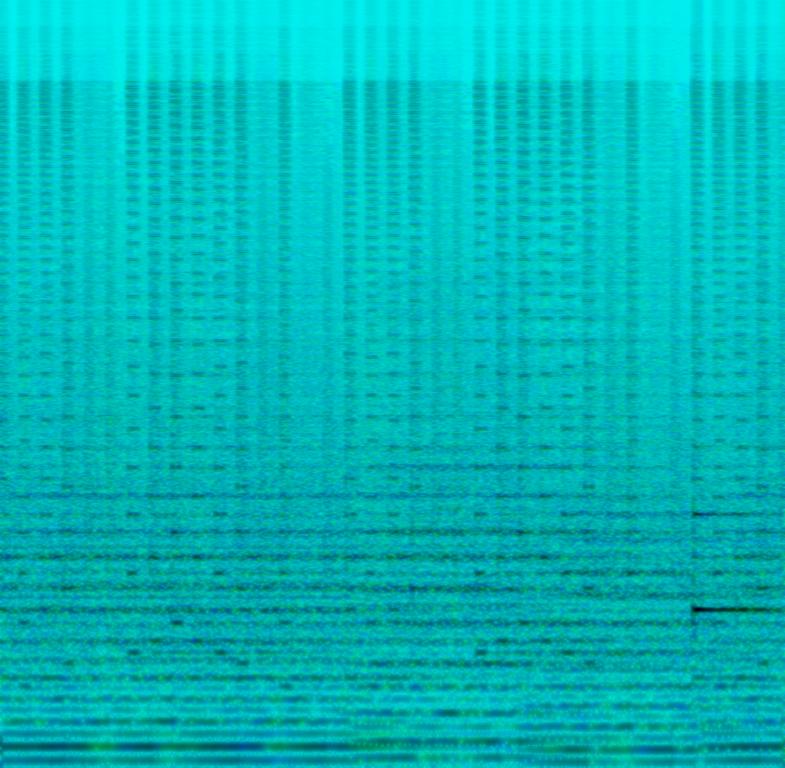
This is a techno trance music piece. Multiple synths are used to create the repetitive theme of a multi-layered melodic background. There is a strong fuzzy synth bass sound. A piano can be heard playing a leading tune. The atmosphere is loud and vibrant and danceable. It could be played at nightclubs and DJ playlists.